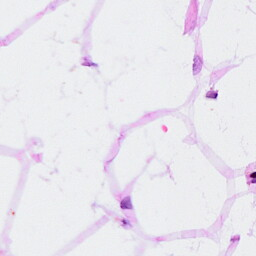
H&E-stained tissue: Breast